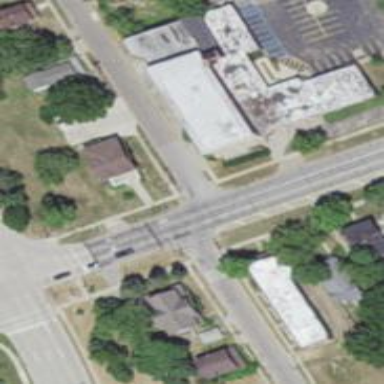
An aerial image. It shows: Primary highway with separate asphalt sidewalk.